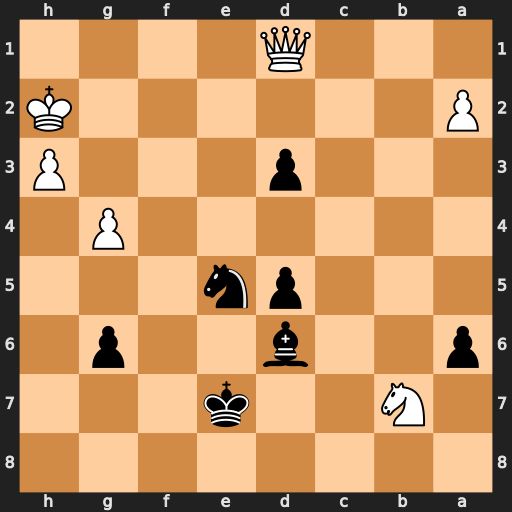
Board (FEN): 8/1N2k3/p2b2p1/3pn3/6P1/3p3P/P6K/3Q4
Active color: b
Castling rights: -
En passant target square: -
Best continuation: Nxg4+ Kg1 Bh2+ Kf1 Ne3+